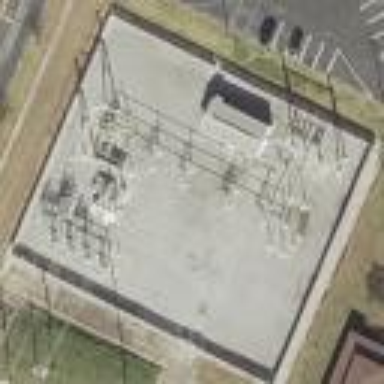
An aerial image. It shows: Distribution level power substation enclosed by fence.